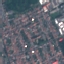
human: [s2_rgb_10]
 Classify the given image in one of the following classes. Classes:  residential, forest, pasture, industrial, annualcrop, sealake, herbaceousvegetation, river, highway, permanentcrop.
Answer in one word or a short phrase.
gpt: Residential